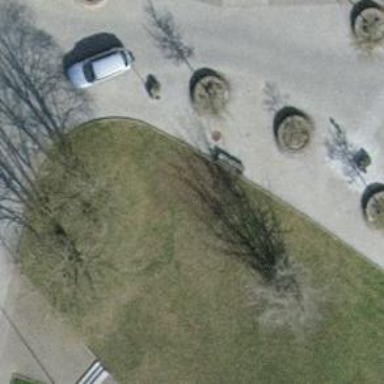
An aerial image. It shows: Brown bench in the vicinity.